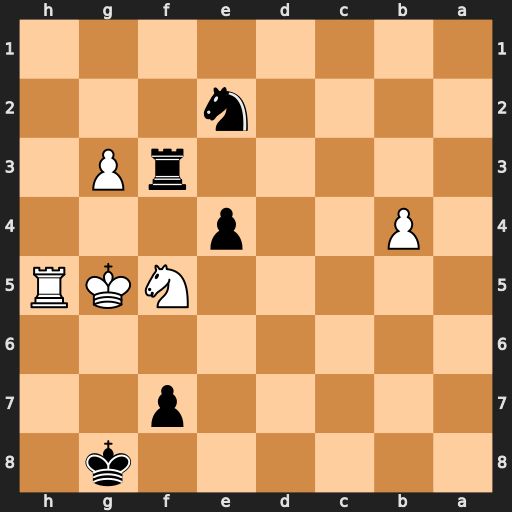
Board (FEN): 6k1/5p2/8/5NKR/1P2p3/5rP1/4n3/8
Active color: b
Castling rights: -
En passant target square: -
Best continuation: Rxf5+ Kxf5 Nxg3+